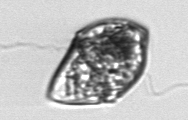
Label: Gyrodinium